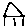
Label: house